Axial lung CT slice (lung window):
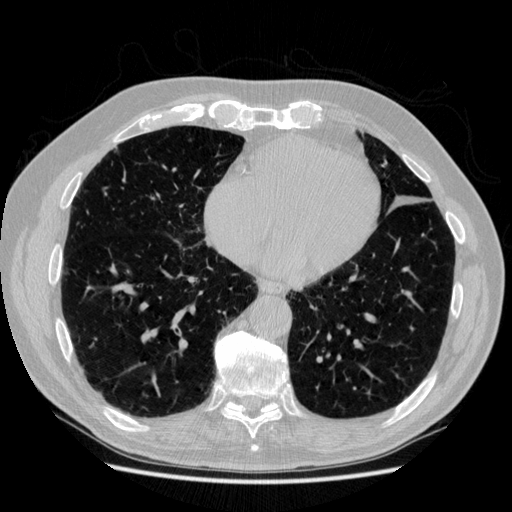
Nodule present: no